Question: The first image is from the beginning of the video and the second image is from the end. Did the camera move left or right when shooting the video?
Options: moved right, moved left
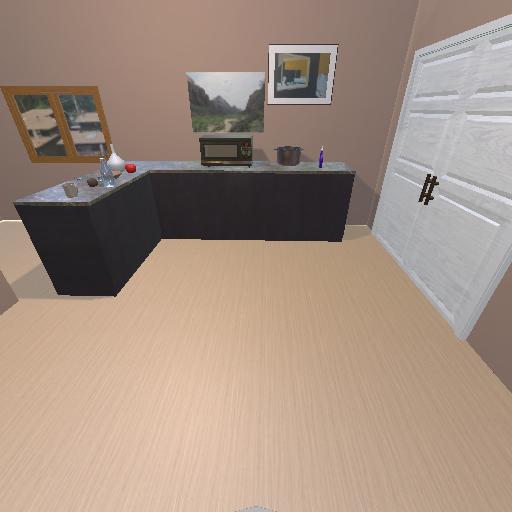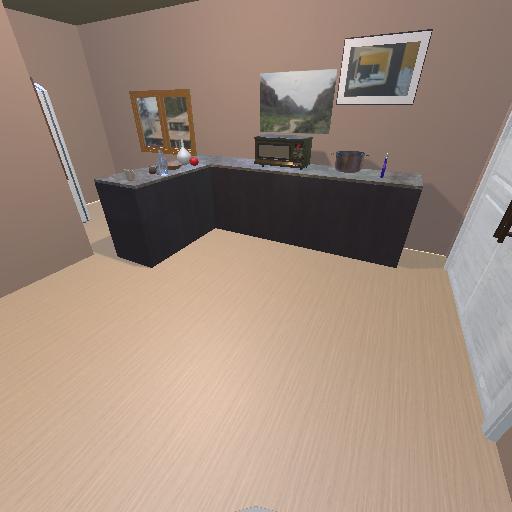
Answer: moved right